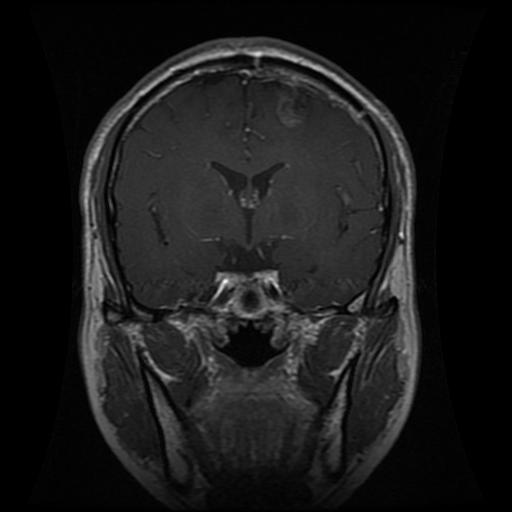
Label: glioma